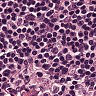
Metastatic tissue present: no